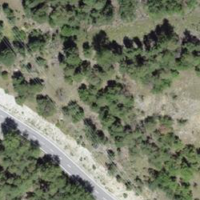
EUNIS habitat code: 48
Species observed at this site:
Populus tremula